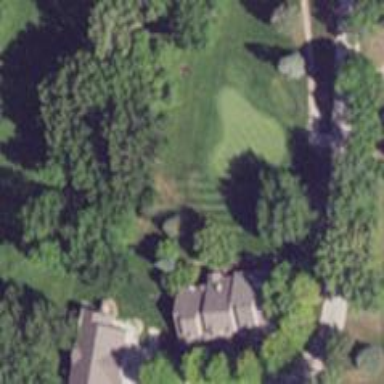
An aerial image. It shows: Golf hole.